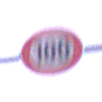
Verkehrszeichen: Geschwindigkeit100
Umgebung: Outdoor, Nature
Tageszeit: SunriseSunset
Wetter: PartlyCloudy
Licht: Natural
Jahreszeit: NotSpecified
Kontrast: LowContrast